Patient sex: F
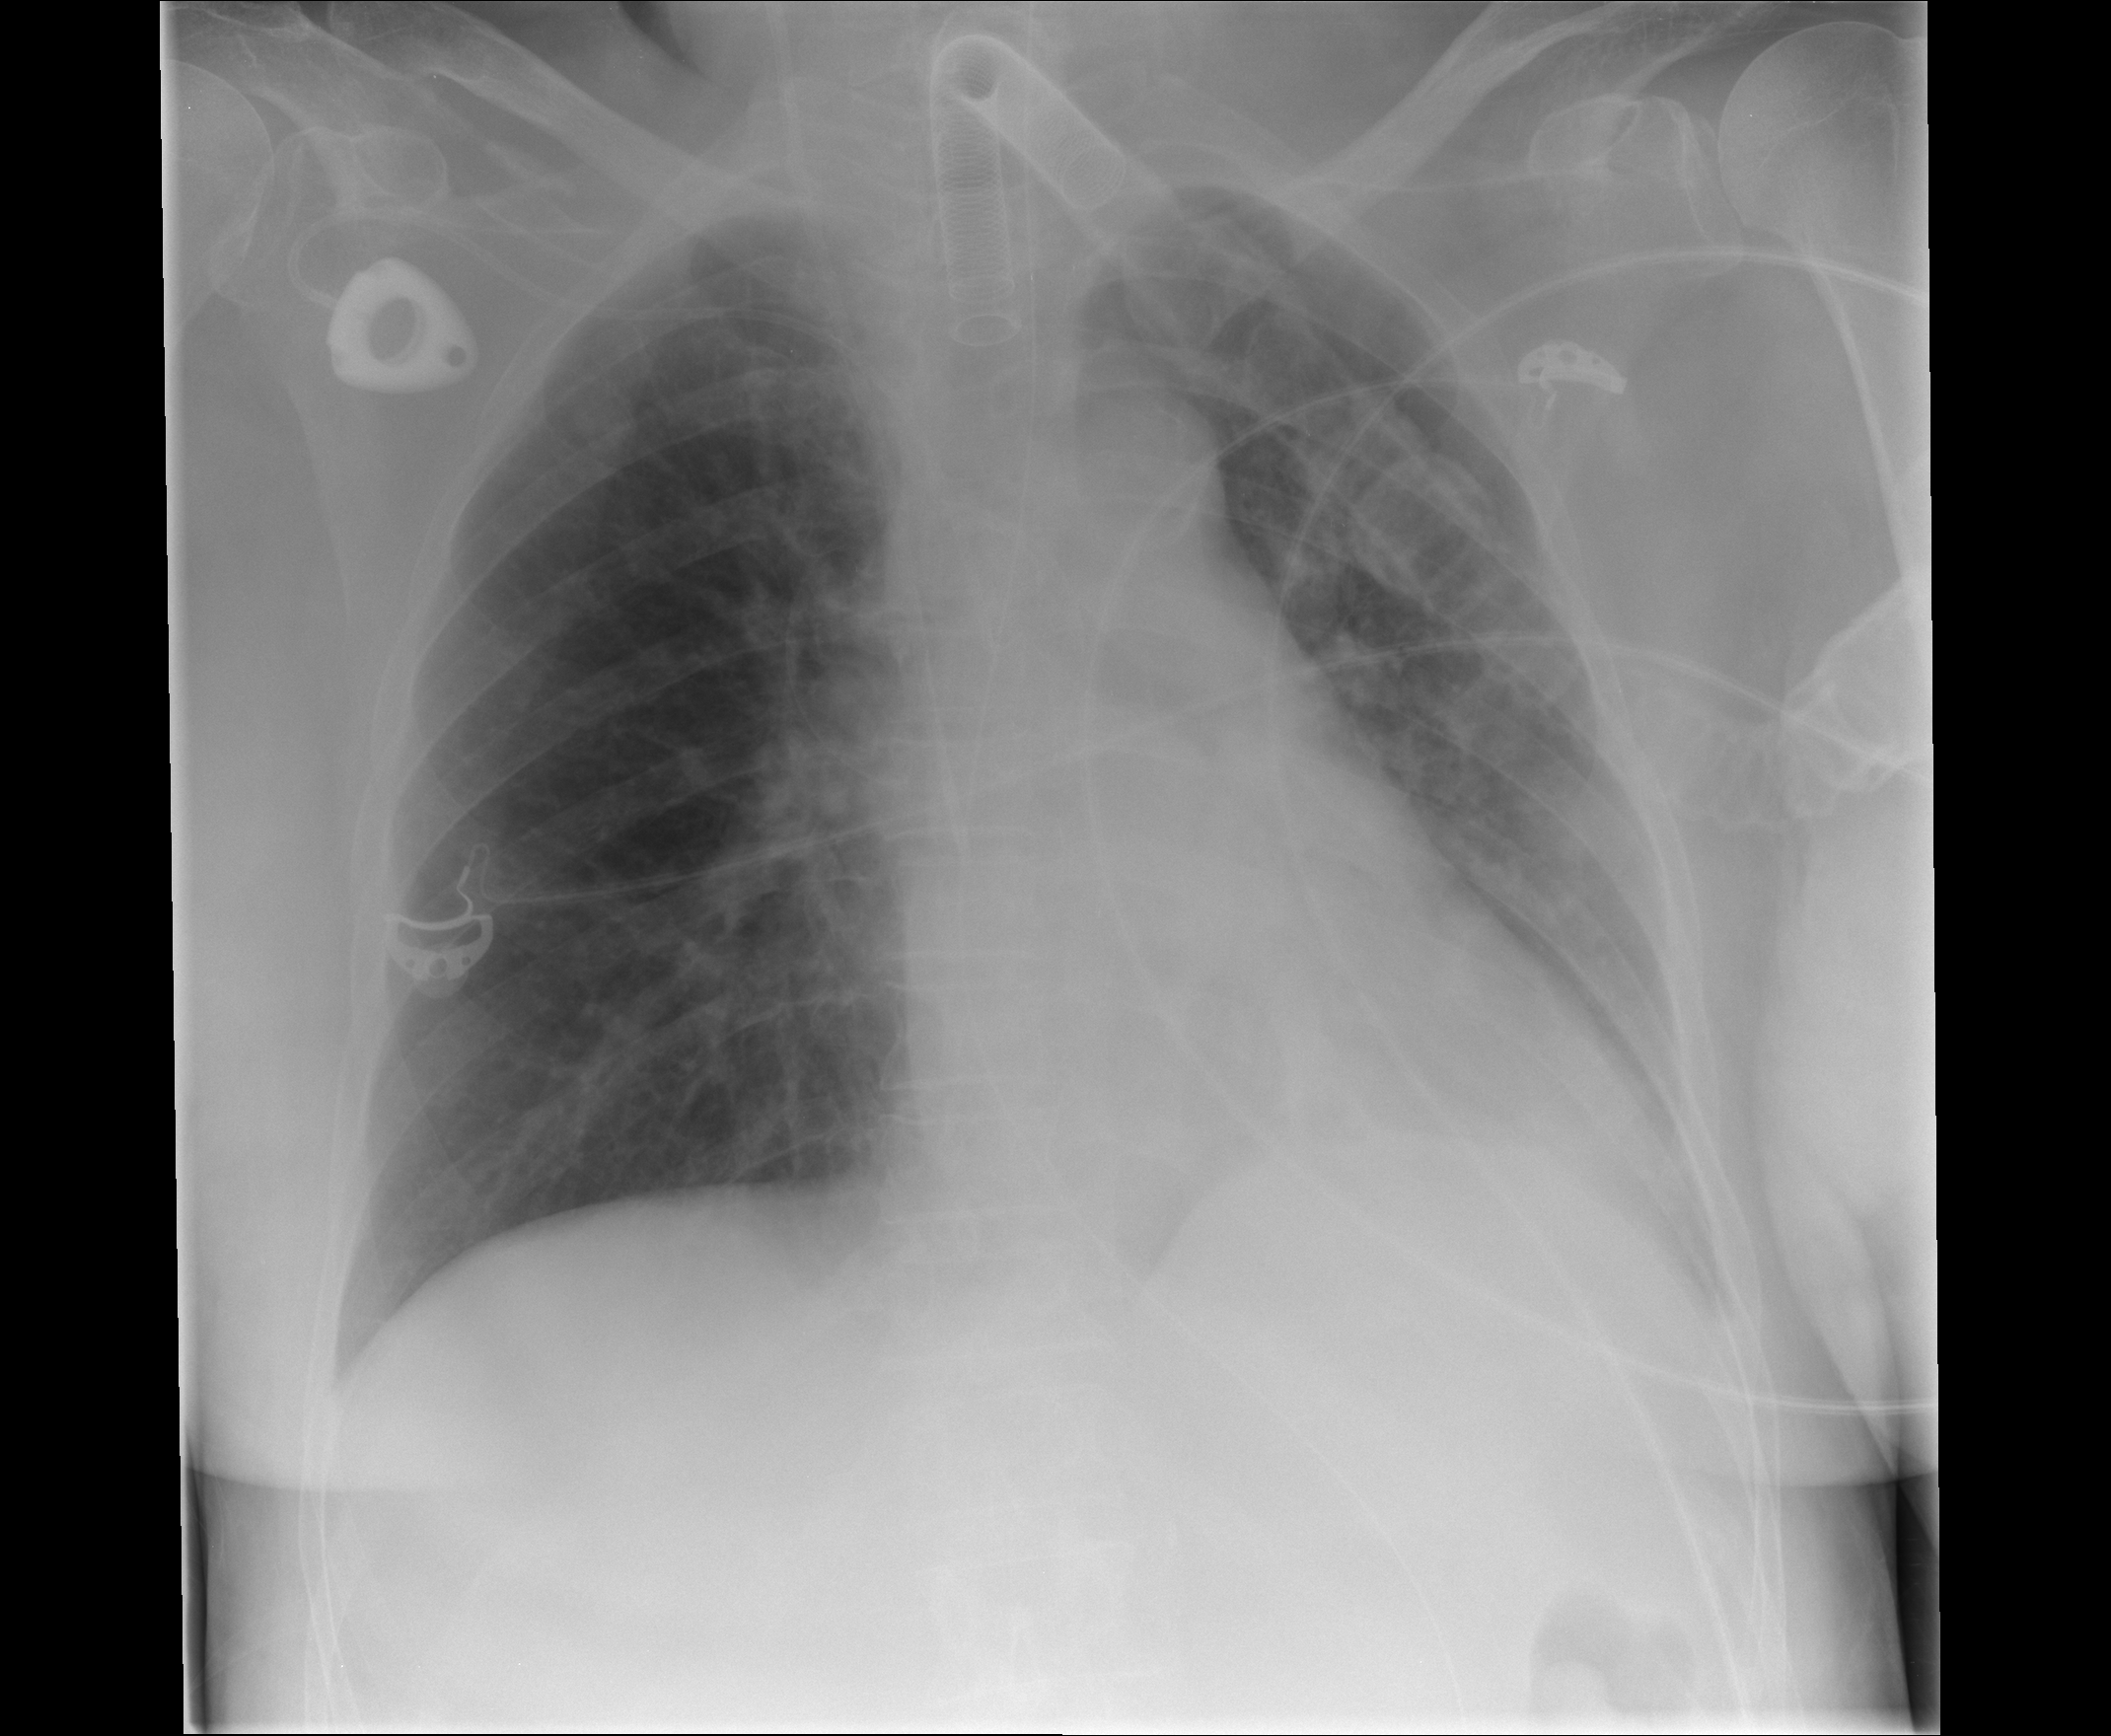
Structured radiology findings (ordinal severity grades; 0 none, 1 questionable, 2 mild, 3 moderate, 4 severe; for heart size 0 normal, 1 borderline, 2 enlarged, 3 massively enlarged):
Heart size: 1
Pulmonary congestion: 1
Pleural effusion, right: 0
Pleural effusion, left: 1
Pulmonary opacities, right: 0
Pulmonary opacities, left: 2
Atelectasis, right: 0
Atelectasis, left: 2